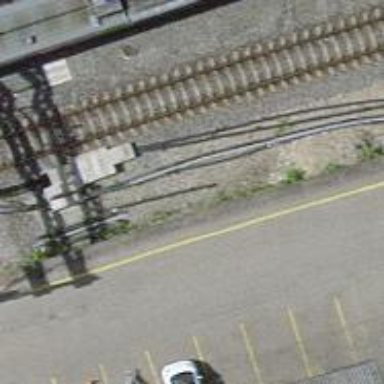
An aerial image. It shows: Single track abandoned railway siding.